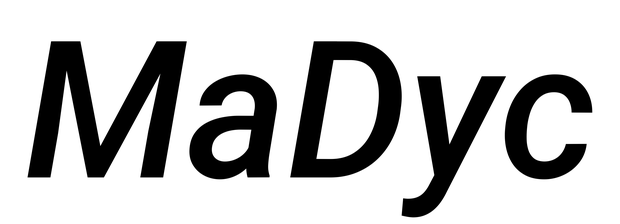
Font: Roboto-Italic_Medium_Italic